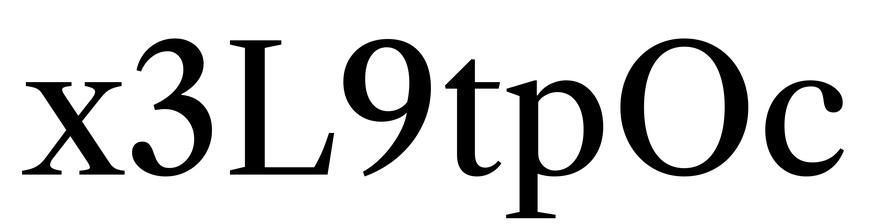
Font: LibreCaslonText_Regular